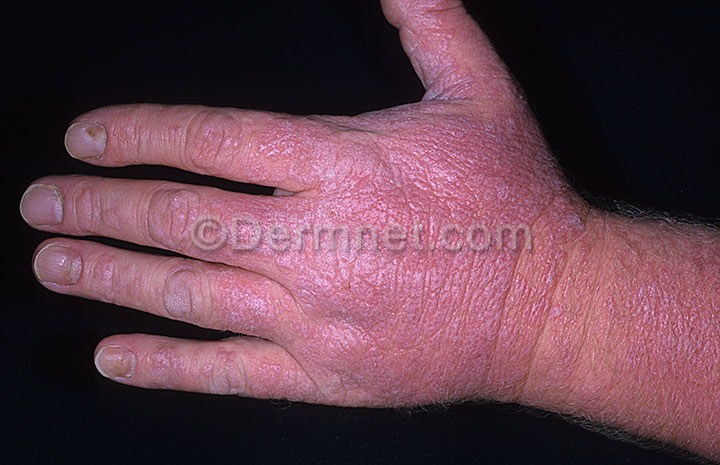
Disease: Nail Fungus and other Nail Disease